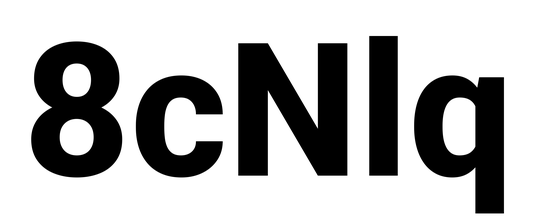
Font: Roboto_ExtraBold